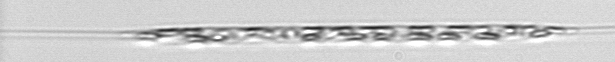
Label: Rhizosolenia